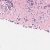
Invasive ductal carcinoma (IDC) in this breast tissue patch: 1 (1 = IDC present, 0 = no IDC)